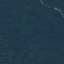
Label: Forest